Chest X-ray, PA view. Patient: 62 years old, sex M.
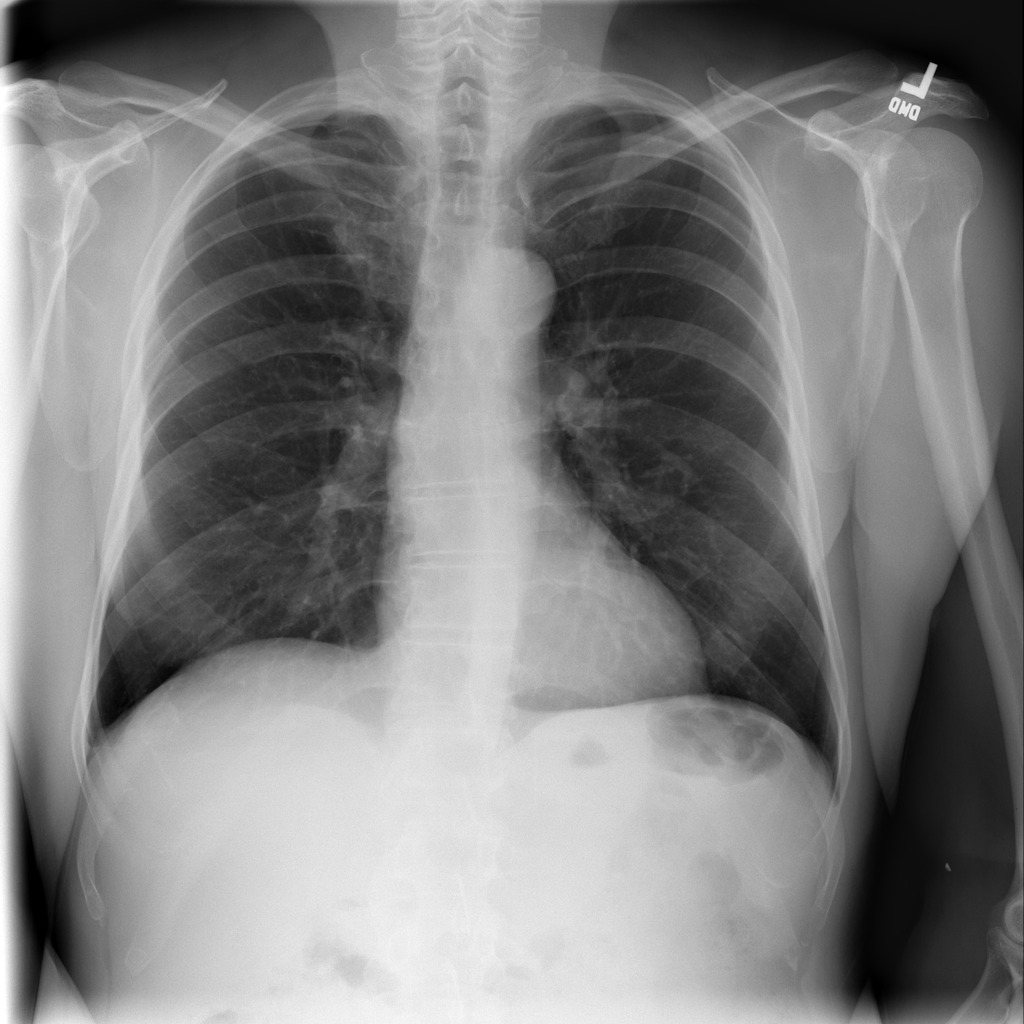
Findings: No Finding